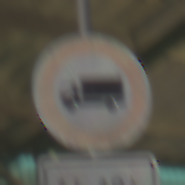
Verkehrszeichen: VerbotFuerKraftfahrzeugeUeberDreiKommaFuenfTonnen
Zusatzzeichen unten: ZeitangabenOhneBeschraenkungAufWochentage1
Umgebung: Roofed, Special
Tageszeit: MorningAfternoon
Wetter: NotSpecified
Licht: Artificial
Jahreszeit: NotSpecified
Kontrast: MediumContrast